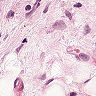
Metastatic tissue present: yes